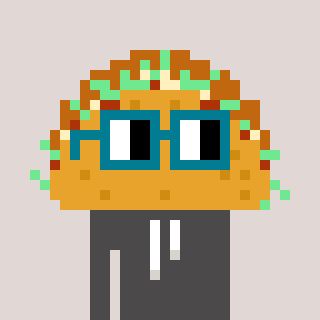
a pixel art character with square dark green glasses, a taco-shaped head and a grayscale-colored body on a warm background